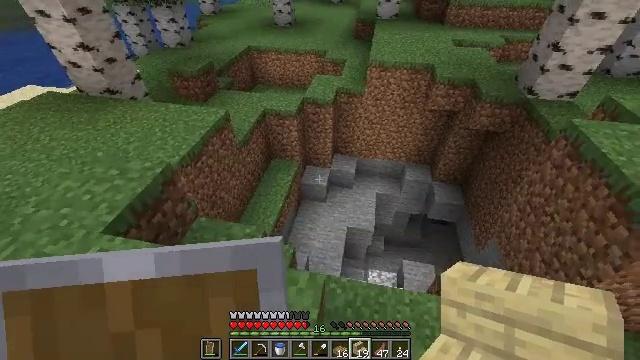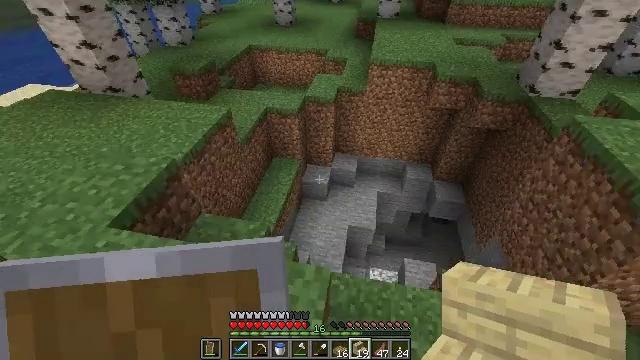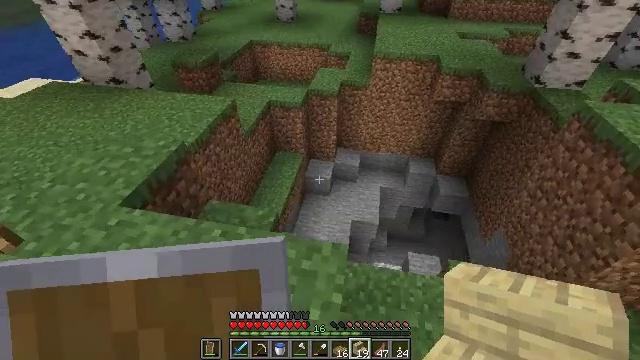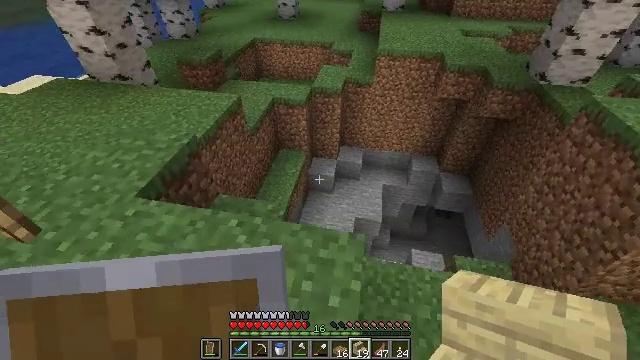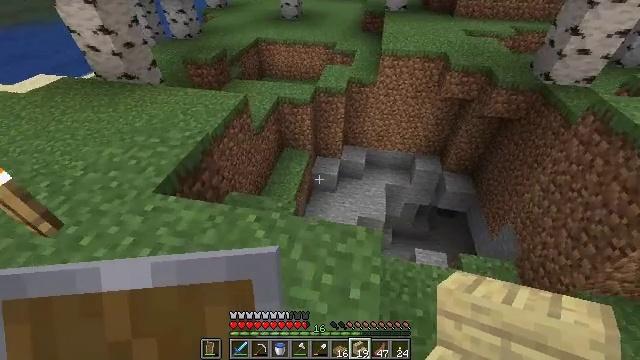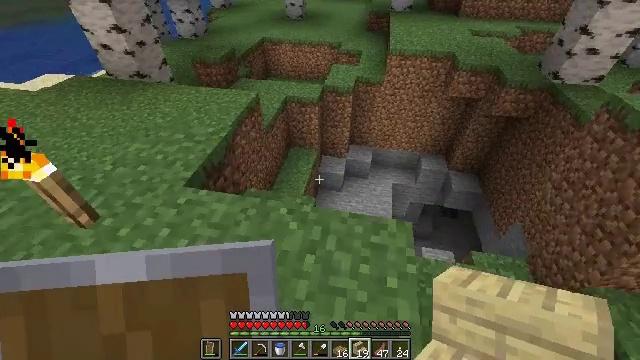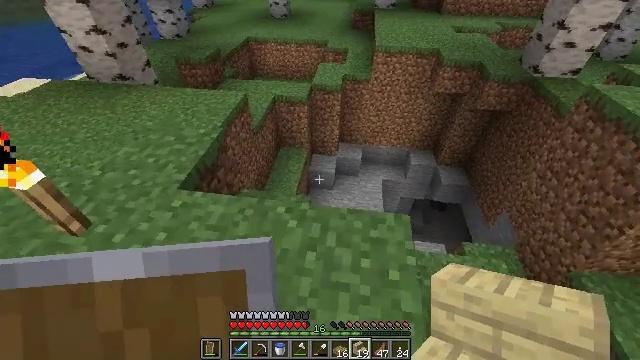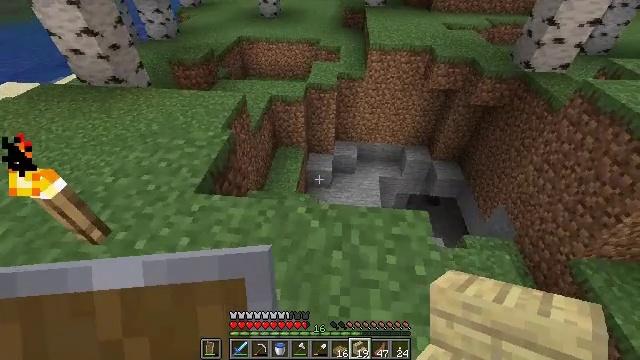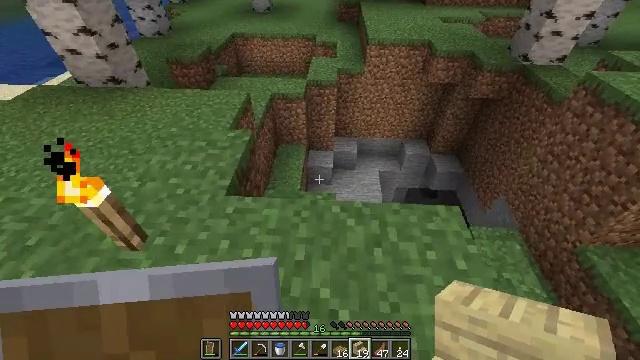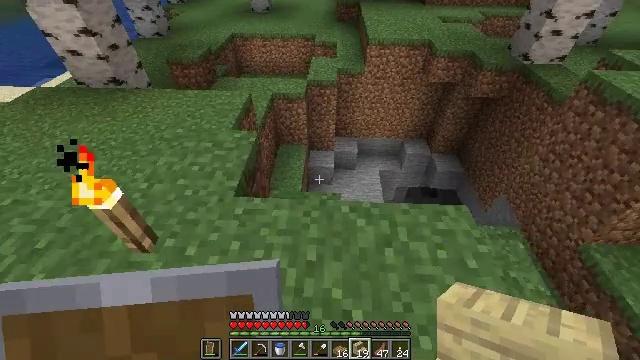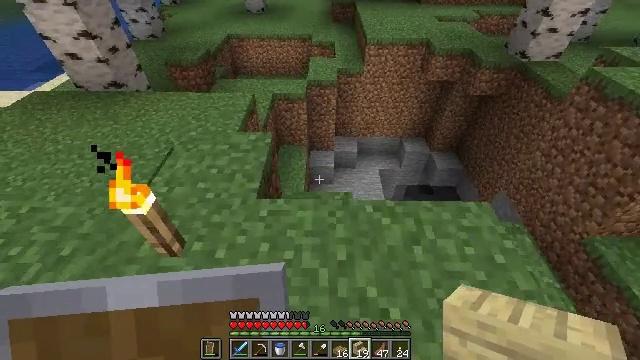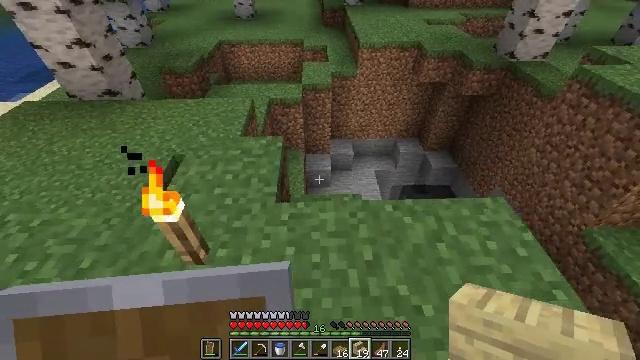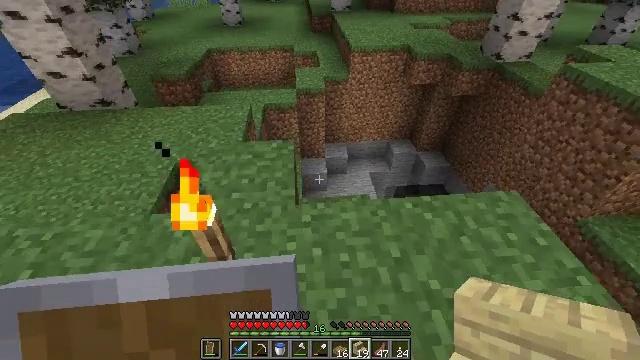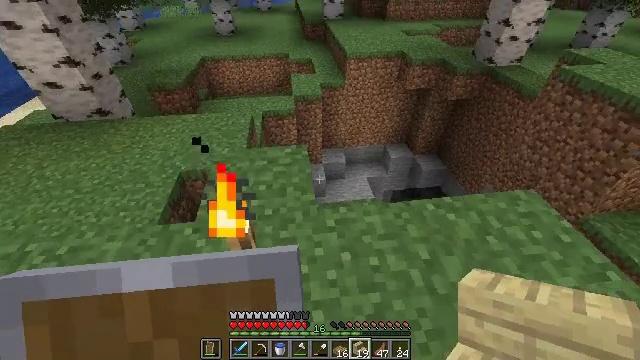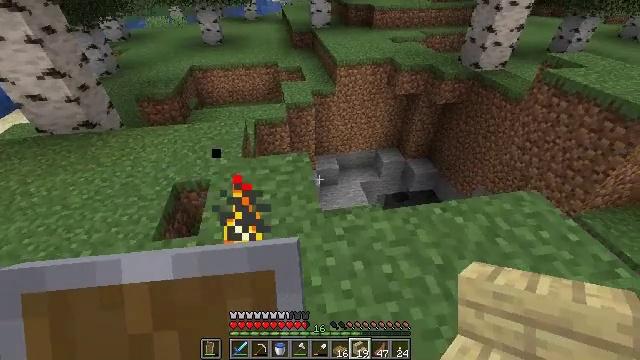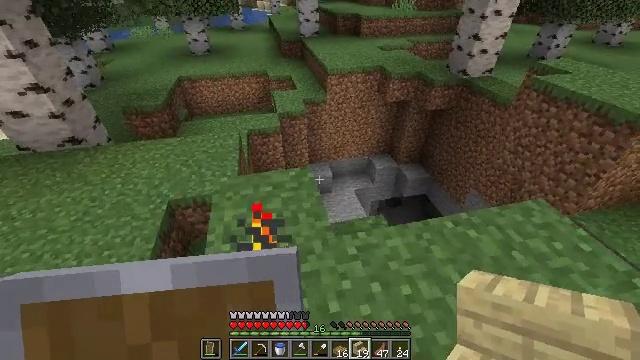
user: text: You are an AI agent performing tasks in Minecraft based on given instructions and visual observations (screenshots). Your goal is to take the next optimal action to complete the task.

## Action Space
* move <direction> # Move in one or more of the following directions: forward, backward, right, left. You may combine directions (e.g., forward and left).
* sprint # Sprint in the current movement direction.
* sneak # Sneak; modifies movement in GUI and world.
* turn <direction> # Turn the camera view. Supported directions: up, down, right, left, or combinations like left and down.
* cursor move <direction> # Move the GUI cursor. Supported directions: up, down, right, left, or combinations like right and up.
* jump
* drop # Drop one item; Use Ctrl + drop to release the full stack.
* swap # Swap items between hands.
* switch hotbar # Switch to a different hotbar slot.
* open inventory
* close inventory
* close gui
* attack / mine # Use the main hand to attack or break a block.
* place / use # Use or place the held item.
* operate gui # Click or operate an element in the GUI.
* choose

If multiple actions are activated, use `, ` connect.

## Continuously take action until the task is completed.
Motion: motion action
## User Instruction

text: Break the birch log in the forest.
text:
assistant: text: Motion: move left
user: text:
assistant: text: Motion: move left
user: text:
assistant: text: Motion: move left
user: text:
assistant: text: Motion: move left
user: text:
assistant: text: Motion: move left
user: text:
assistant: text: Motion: move left, turn right
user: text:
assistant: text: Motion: move left, turn right
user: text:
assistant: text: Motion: move left, turn right
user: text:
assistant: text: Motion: move left
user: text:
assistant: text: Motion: move left, turn right
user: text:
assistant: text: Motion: move left, turn right
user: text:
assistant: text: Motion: move left, turn right
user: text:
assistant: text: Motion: move forward and move left, turn right and up
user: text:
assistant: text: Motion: move forward and move left, turn right and up
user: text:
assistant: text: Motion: move forward and move left, turn right and up
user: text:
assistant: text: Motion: move forward and move left
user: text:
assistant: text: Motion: move forward and move left, turn right and up
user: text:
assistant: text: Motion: move forward and move left, turn right
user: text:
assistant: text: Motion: move forward and move left, turn right
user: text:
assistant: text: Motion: move forward and move left, turn right
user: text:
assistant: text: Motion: move forward and move left, turn right
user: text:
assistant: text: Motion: move forward and move left
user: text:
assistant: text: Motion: move forward and move left
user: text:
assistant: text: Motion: move forward and move left
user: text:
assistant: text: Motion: move forward and move left
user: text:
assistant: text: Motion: move forward and move left
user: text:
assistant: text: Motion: move forward and move left
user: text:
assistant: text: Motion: move forward and move left
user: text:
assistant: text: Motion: move forward and move left, turn left and down
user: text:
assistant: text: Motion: move forward and move left, turn left